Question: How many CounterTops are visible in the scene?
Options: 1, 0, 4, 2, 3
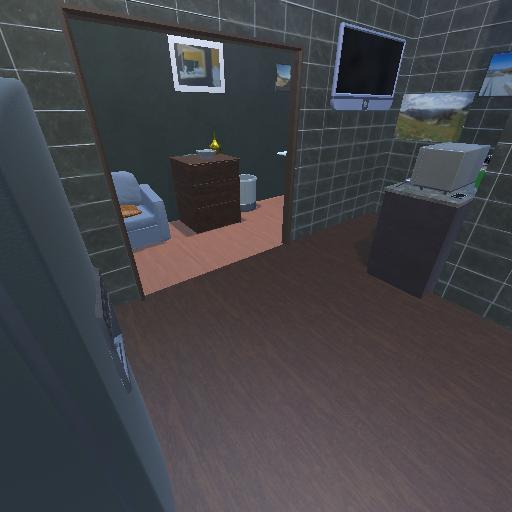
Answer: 1